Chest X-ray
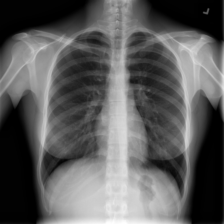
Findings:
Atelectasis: negative
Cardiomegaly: negative
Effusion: negative
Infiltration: positive
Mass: negative
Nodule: negative
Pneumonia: negative
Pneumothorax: negative
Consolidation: negative
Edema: negative
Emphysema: negative
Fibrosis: negative
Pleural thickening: negative
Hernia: negative